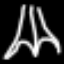
Label: The Eiffel Tower